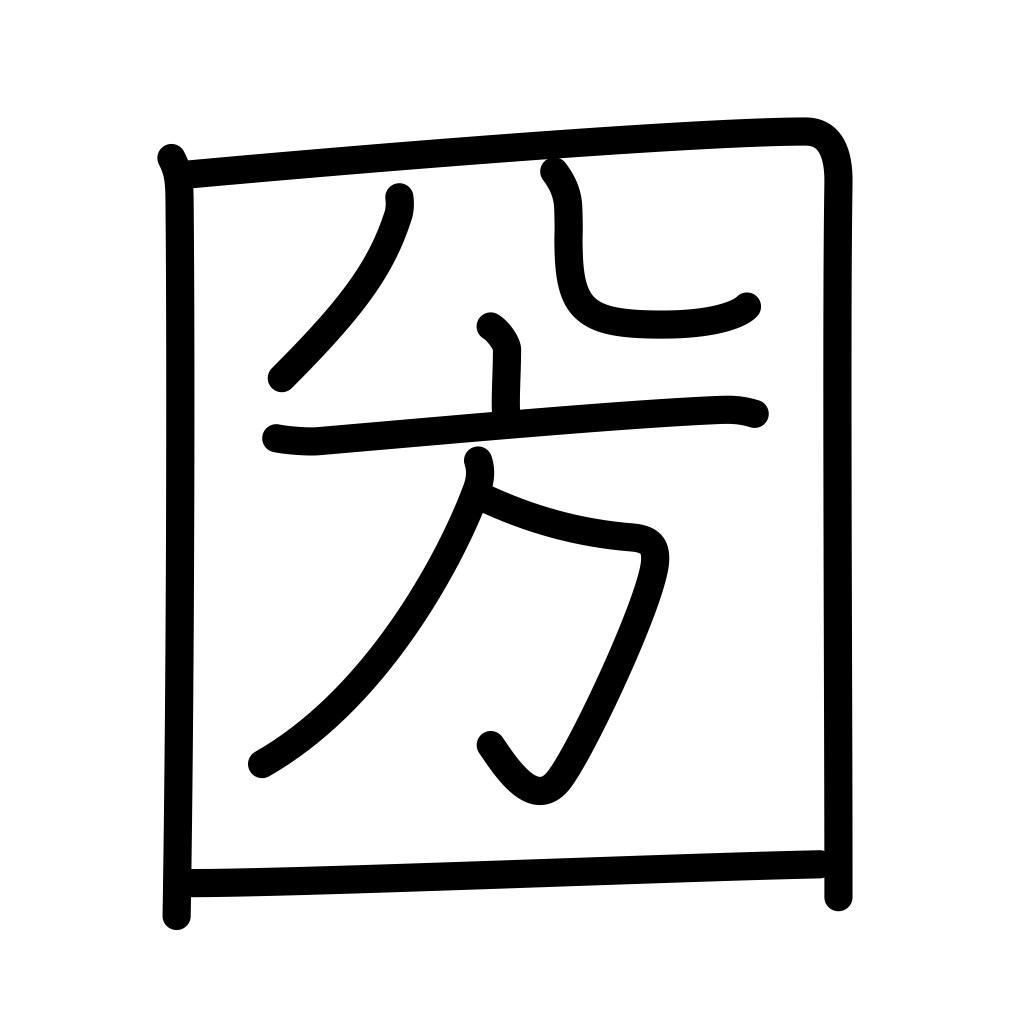
Meaning: country